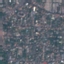
Land use / land cover: Residential